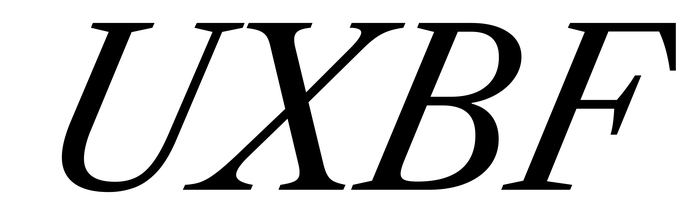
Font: LibreCaslonText-Italic_Italic